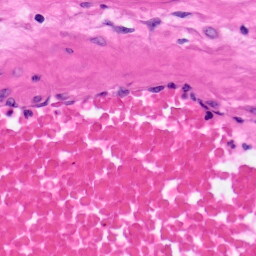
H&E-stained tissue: Pancreatic